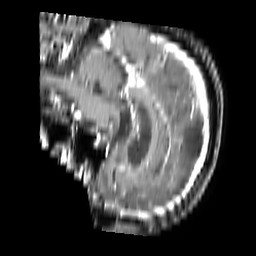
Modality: T1w
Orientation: sagittal
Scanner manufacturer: philips
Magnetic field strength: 1.5 T
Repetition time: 0.2105 s
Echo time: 0.001948 s